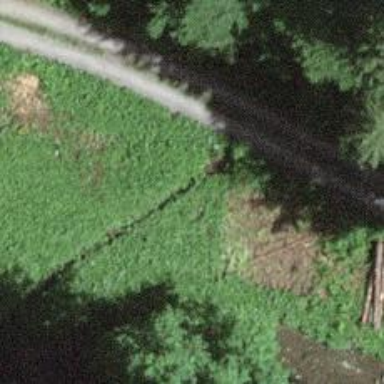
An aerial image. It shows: Culvert tunnel.